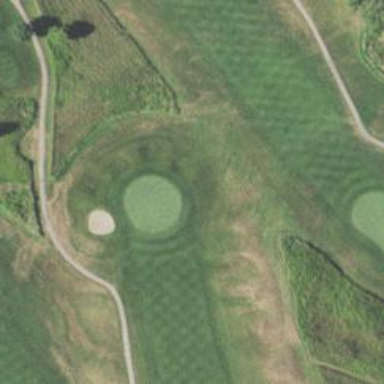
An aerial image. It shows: Golf hole.